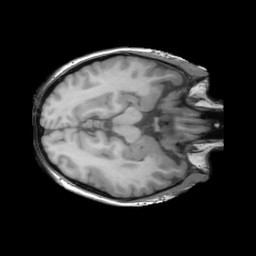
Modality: T1w
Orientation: axial
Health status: ill
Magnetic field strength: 3 T